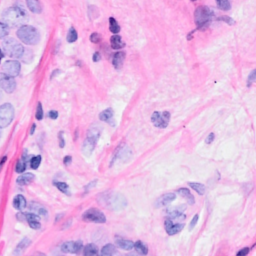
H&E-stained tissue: Breast